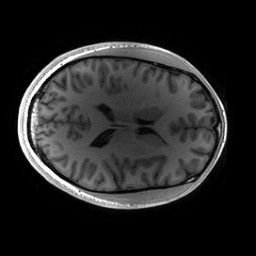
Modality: T1w
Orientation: axial
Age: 28
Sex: female
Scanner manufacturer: ge
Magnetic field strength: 3 T
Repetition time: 0.00724 s
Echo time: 0.0027 s